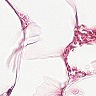
Metastatic tissue present: no